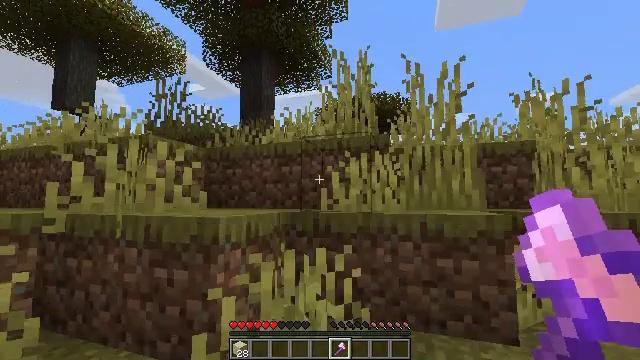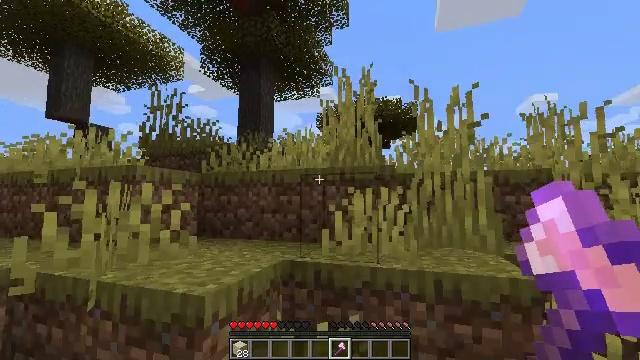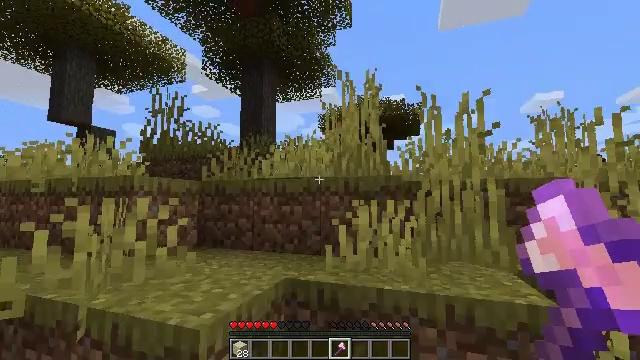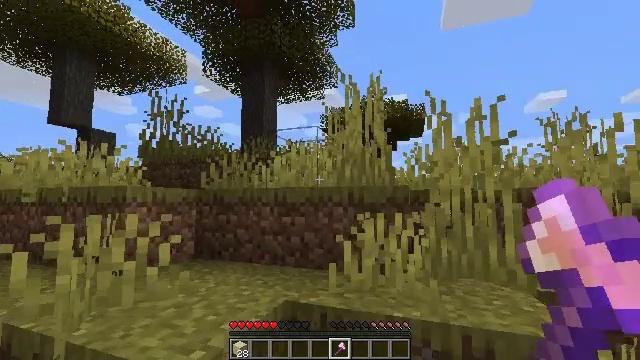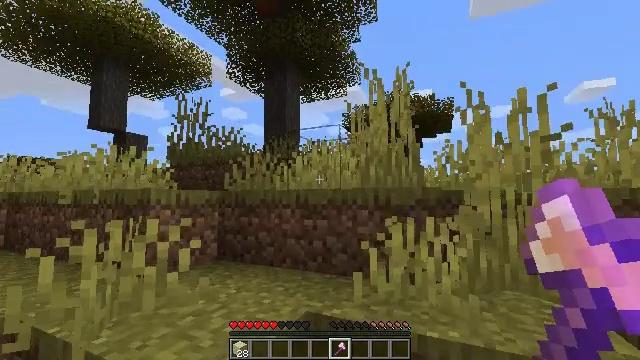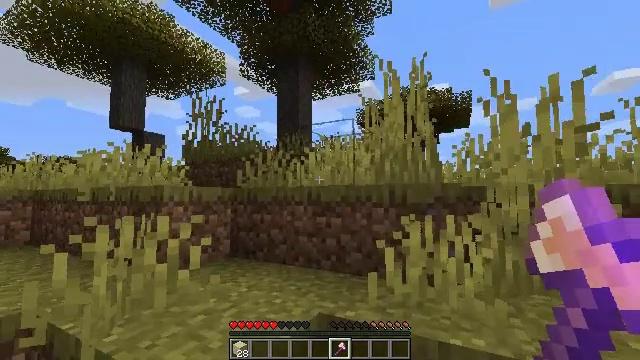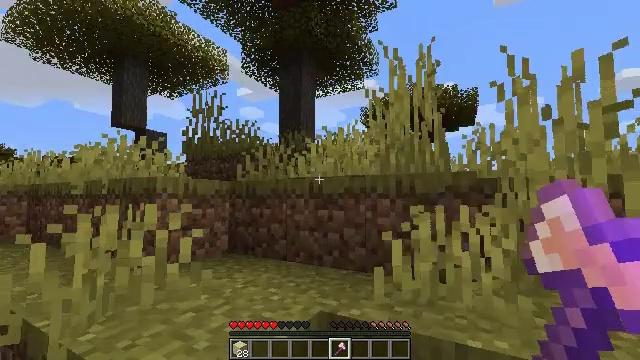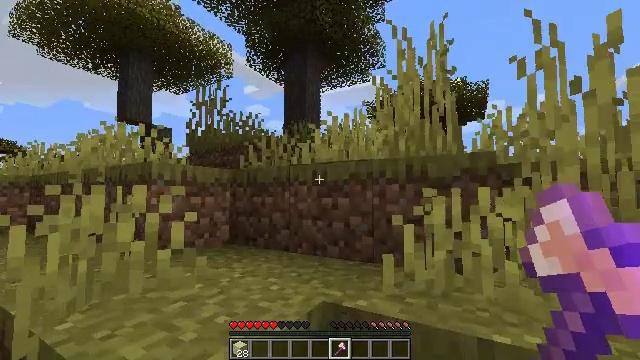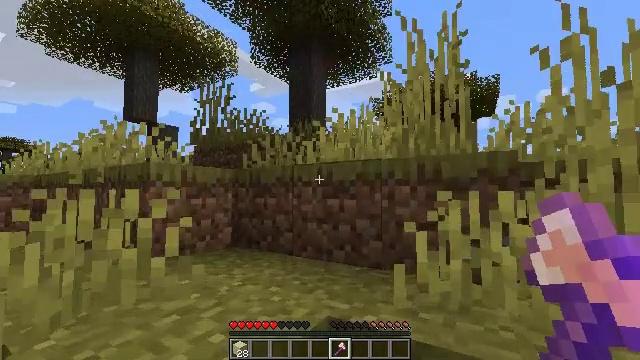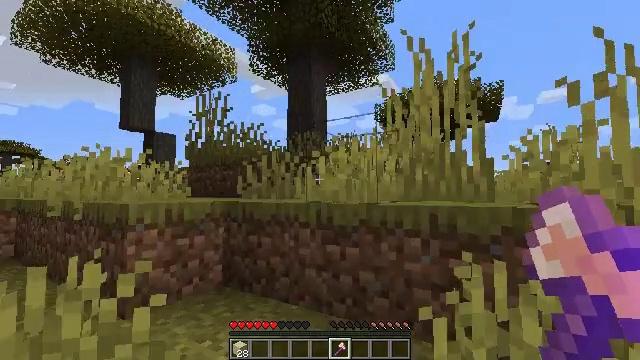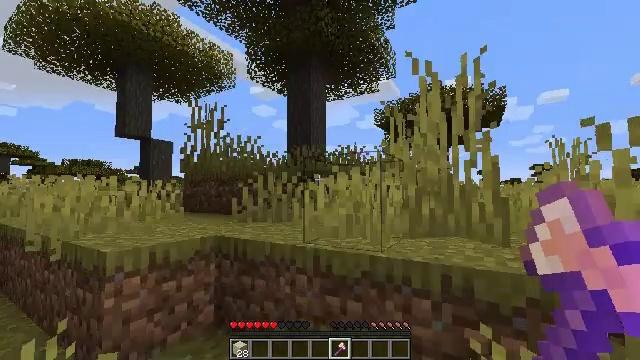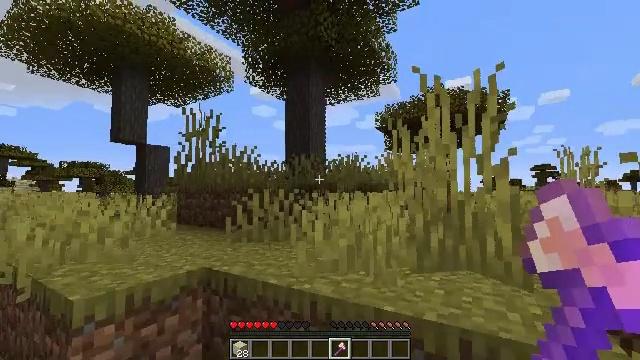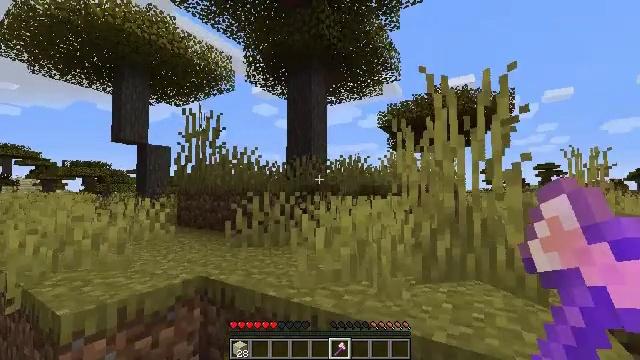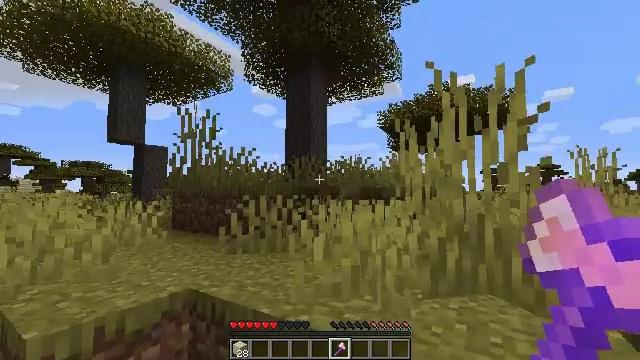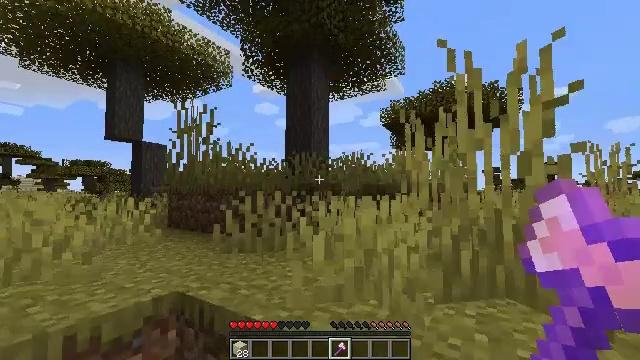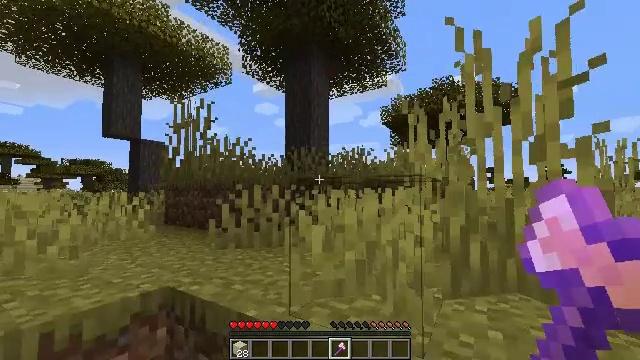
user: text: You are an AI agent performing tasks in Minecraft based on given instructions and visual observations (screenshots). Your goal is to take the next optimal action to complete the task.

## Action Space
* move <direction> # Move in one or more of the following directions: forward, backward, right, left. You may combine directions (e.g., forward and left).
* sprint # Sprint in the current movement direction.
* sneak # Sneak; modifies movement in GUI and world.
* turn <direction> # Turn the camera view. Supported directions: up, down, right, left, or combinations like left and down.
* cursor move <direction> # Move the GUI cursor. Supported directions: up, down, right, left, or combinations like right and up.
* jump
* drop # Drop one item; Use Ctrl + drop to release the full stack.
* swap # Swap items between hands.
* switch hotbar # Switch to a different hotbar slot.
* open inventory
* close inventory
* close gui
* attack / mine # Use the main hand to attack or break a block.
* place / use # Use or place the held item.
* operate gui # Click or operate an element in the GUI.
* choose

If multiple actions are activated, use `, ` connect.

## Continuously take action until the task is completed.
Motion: motion action
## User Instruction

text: Chop down the acacia log.
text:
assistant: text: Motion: move forward, jump
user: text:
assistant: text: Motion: move forward, jump
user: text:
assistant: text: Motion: move forward
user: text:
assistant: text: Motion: move forward, turn left
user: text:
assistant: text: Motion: move forward, turn left
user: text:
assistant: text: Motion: move forward
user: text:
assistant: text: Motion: move forward, turn left, jump
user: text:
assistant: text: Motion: move forward, turn left, jump
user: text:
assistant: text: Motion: move forward, jump
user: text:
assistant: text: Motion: move forward, jump
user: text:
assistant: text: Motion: move forward, jump
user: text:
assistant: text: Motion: move forward
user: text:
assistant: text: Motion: move forward
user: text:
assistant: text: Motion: move forward
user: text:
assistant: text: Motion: move forward
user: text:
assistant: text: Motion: move forward
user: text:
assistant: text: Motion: move forward
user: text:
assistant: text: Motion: move forward
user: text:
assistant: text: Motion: move forward, jump
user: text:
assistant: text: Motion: move forward, jump
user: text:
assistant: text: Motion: move forward, jump
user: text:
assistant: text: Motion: move forward, jump
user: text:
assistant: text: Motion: move forward
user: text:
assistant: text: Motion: move forward
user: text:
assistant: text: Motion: move forward
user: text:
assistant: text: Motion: move forward
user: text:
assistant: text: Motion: move forward
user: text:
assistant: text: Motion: move forward
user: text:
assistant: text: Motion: move forward
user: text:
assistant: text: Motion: move forward